Current action and preconditions to check: trajectory_clear

Your task: For each precondition in the list above, predict whether it will hold at this action.

Consider the current scene as observed from the mobile robot's camera, and analyze the predicted future states of all dynamic agents (e.g., people, animals, vehicles, or any moving entities) within the NEXT SECOND.

IMPORTANT: Only answer "very likely" if you are absolutely certain—based on strong, clear evidence—that a dynamic agent will violate the precondition in the predicted future state. Do NOT answer "very likely" for unlikely, ambiguous, or low-probability risks.

Ask yourself for each precondition: Is there a high probability, with clear and convincing evidence, that the predicted future states of any dynamic agent will interfere with the predicted future state of the currently executing action within the NEXT SECOND, causing that precondition to fail?

Assess the risk level based on these predictions. Use "likely" or "very likely" if motions create a clear risk of interference.

Use "neutral" or "improbable" if agents are nearby but their predicted paths are clearly diverging or non-conflicting.

Failure Risk Categories: "very improbable", "improbable", "neutral", "likely", "very likely"

Answer Format: Output ONLY the probability_of_failure value from these categories: "very improbable", "improbable", "neutral", "likely", "very likely"

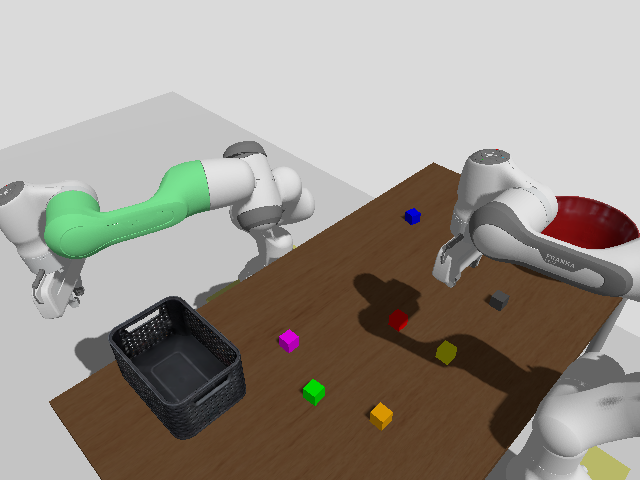

Answer: very improbable